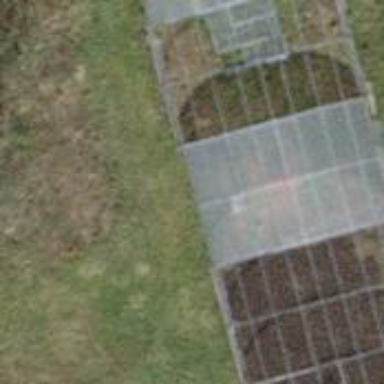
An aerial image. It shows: Greenhouse.